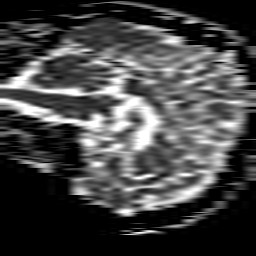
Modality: ADC
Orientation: sagittal
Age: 45
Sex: male
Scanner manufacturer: philips
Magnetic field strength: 1.5 T
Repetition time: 3.505 s
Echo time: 0.09255 s